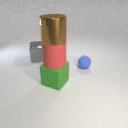
large green rubber cube to the right of large gray metal cube